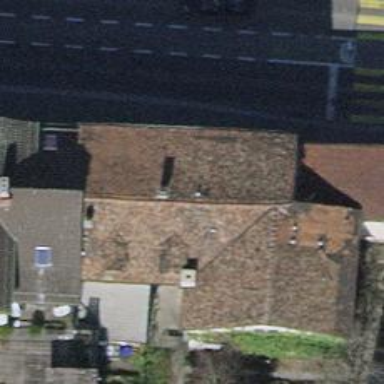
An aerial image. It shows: Restaurant.